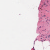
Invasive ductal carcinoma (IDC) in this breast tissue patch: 0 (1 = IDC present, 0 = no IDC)